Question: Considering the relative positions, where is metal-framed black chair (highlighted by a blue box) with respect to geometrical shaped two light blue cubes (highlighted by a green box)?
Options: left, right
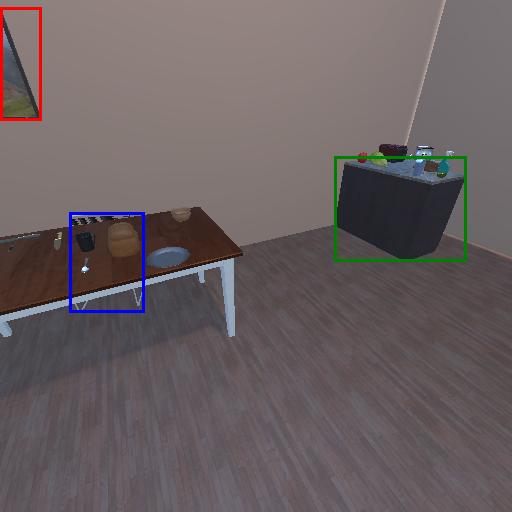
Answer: left